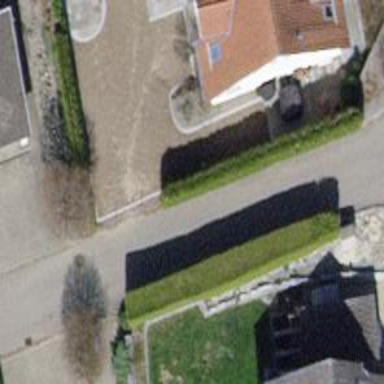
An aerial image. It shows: Hedge acting as barrier.